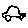
Label: car